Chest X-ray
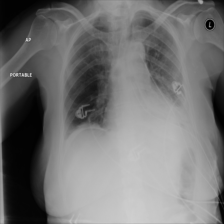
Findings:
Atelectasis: positive
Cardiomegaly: negative
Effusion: negative
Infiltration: negative
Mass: negative
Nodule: negative
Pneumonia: negative
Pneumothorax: negative
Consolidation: negative
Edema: negative
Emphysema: negative
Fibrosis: negative
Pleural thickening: negative
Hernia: negative